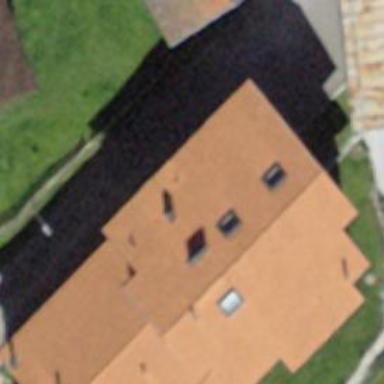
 oriented along. The building color is light salmon."